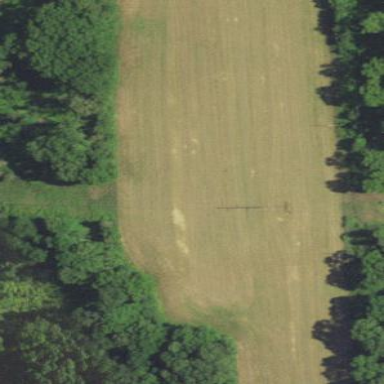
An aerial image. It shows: Wildlife opening in meadow area.